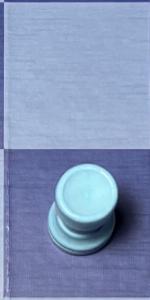
Label: Rook_White